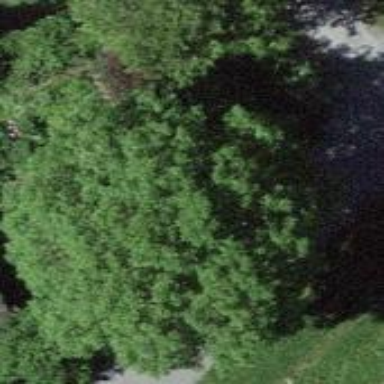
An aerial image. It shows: Single tag "natural: tree."